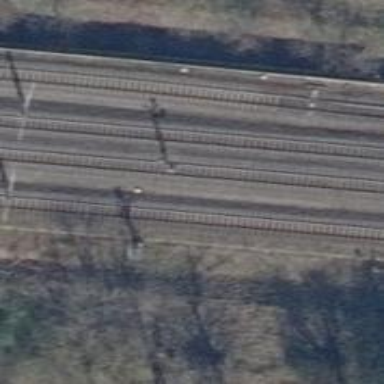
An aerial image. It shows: Railway signal.